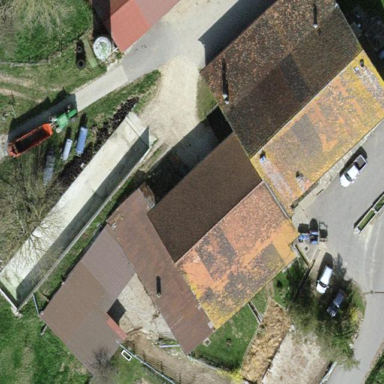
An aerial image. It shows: Farmyard area.